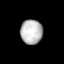
Tissue: lung
Cell type: Myeloid cells
Senescence score: 0.6032
Nuclear area (px): 524
Mean DAPI intensity: 189.095